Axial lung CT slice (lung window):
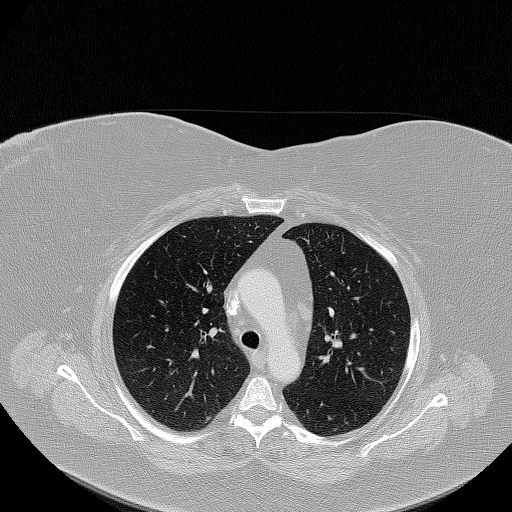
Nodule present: yes
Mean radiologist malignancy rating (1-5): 2.5